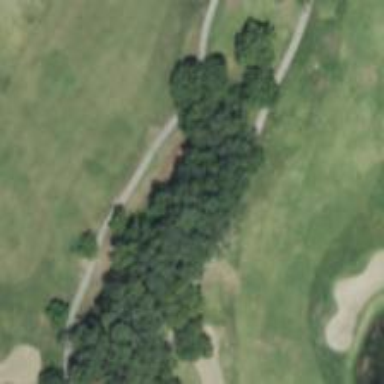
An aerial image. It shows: Path for both roads and golfers.